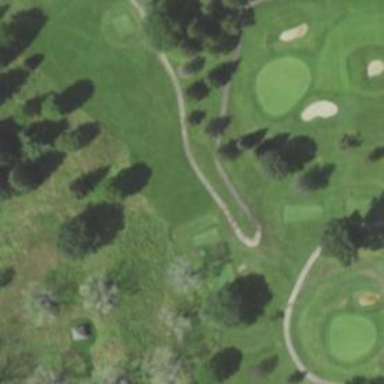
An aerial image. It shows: Golf tee.